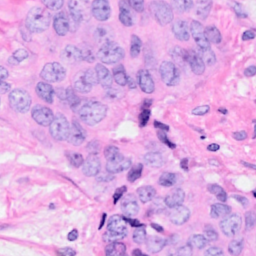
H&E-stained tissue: Breast